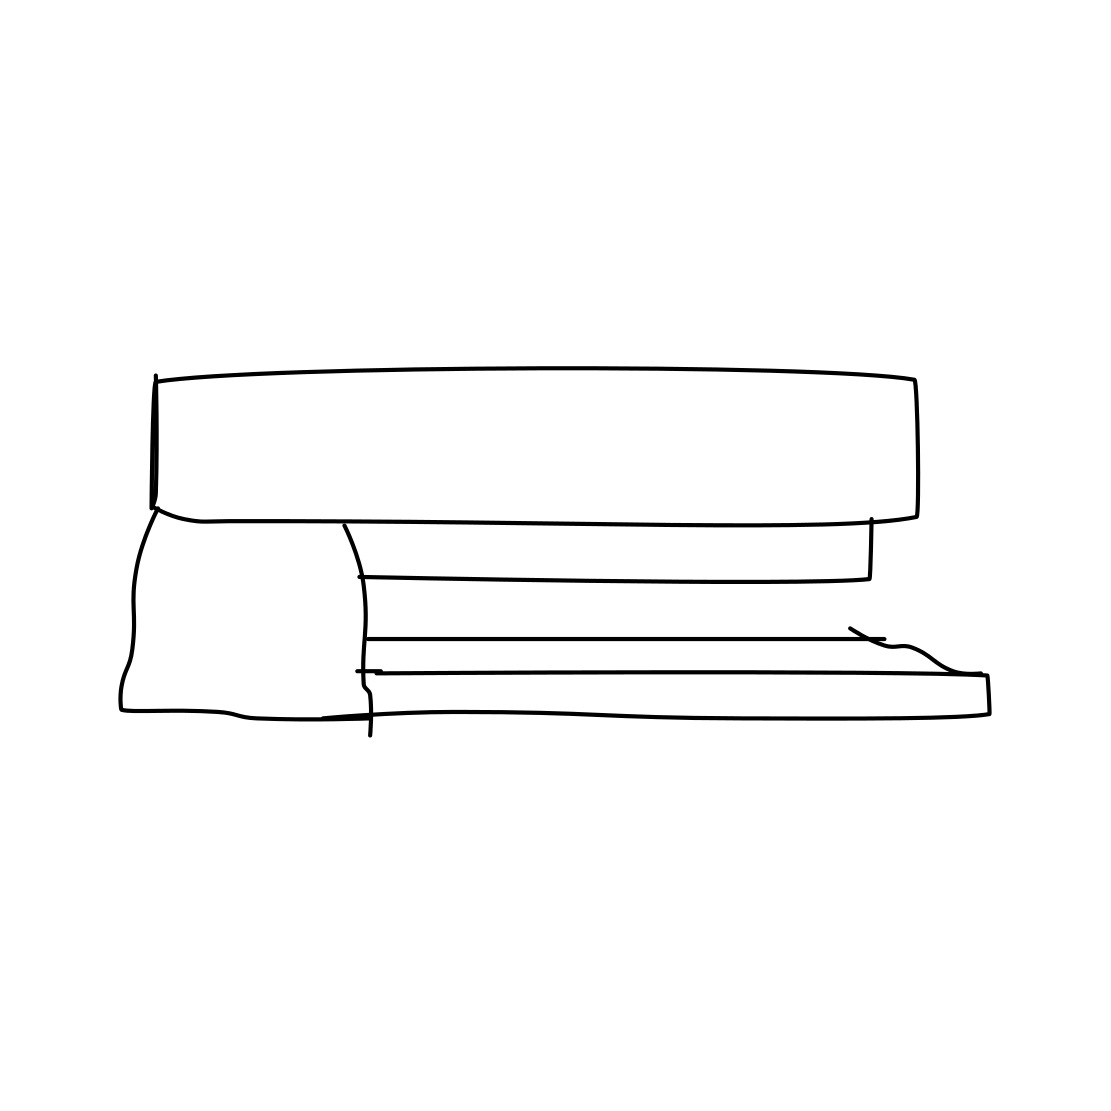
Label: stapler